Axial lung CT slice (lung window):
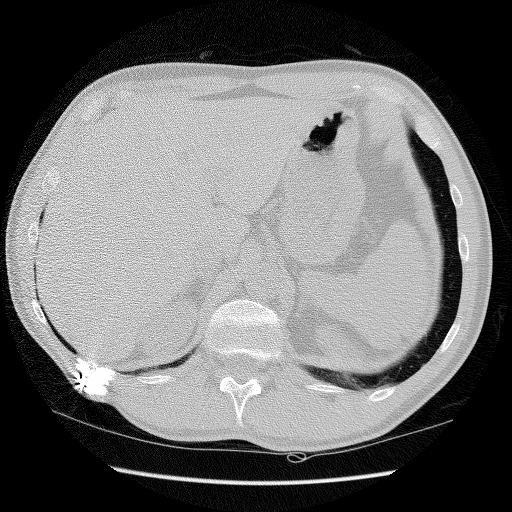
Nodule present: no